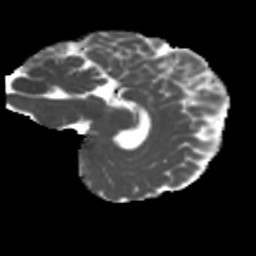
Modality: MD
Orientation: sagittal
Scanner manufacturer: siemens
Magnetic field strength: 3 T
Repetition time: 4 s
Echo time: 0.0594 s